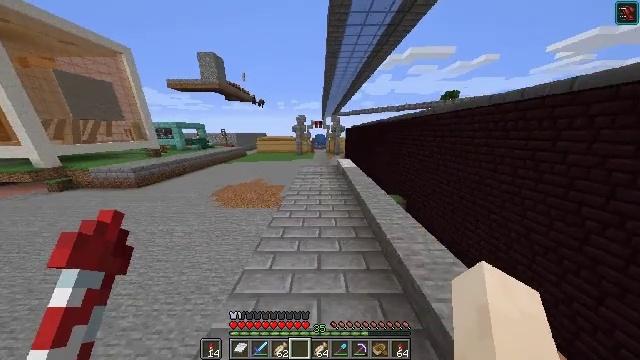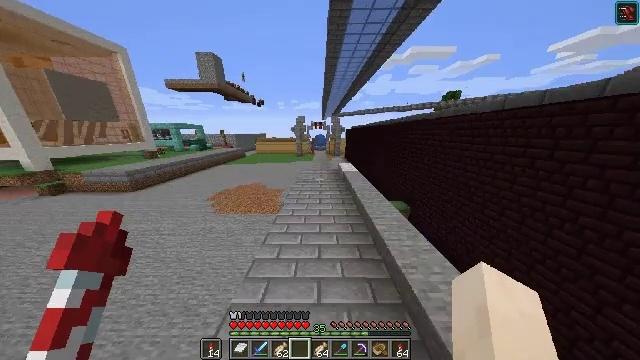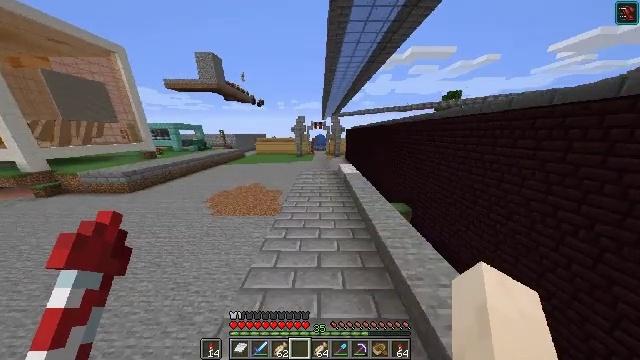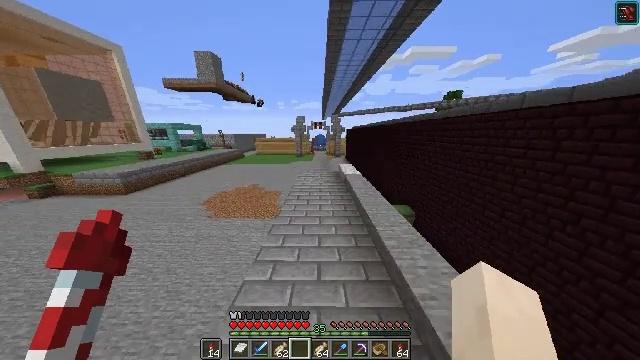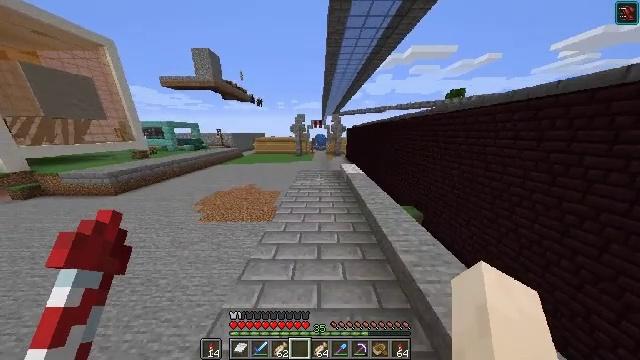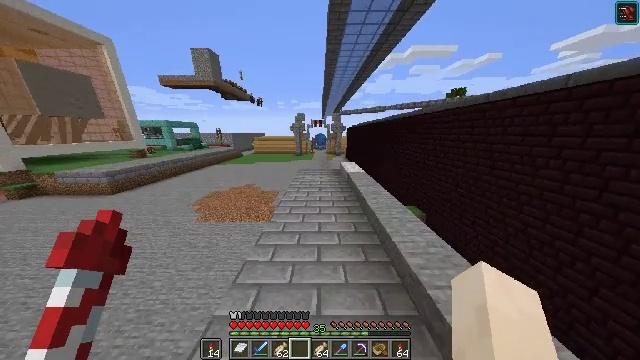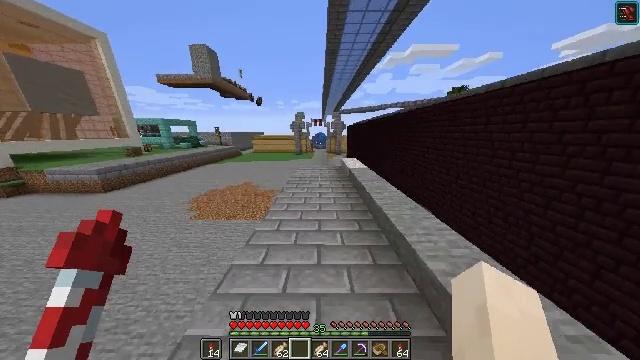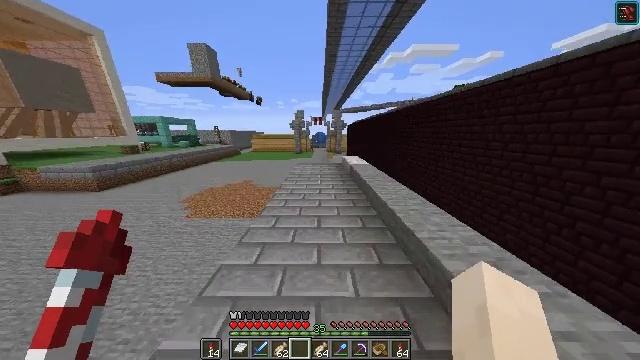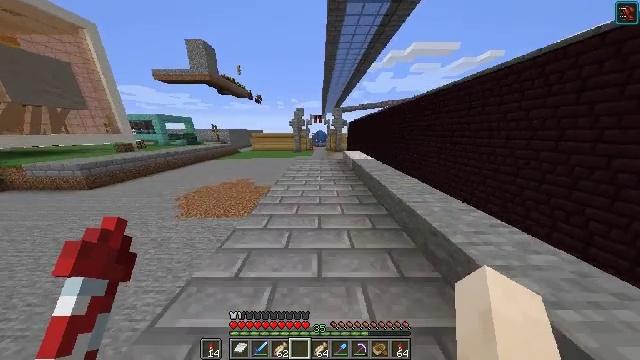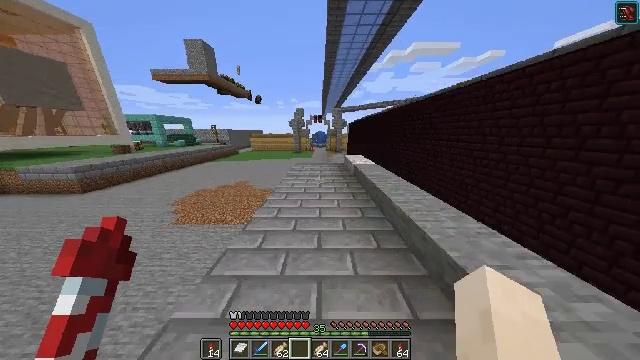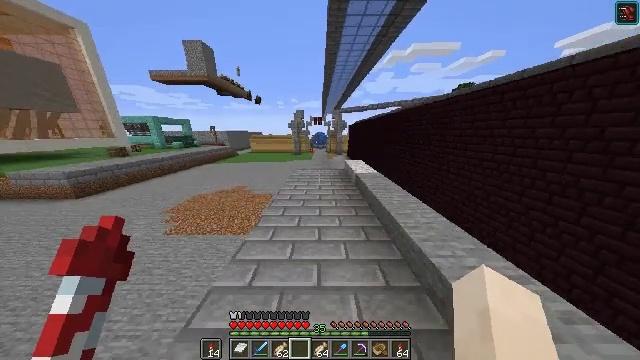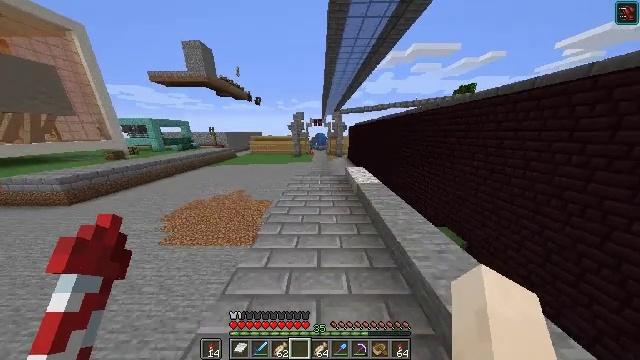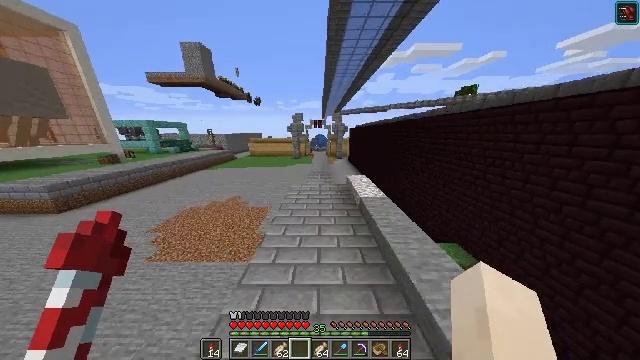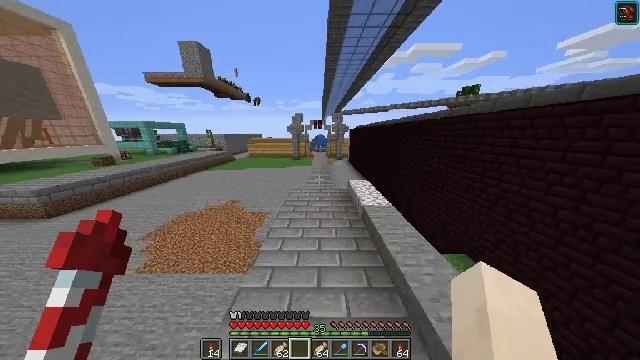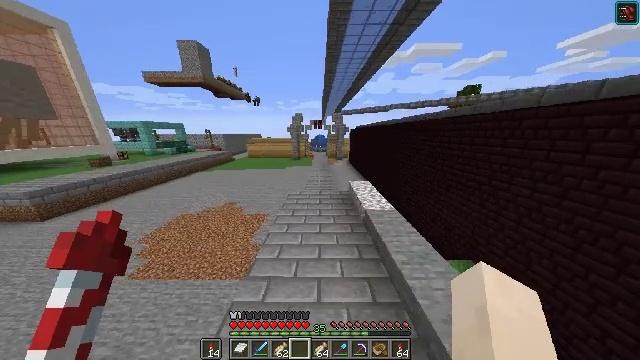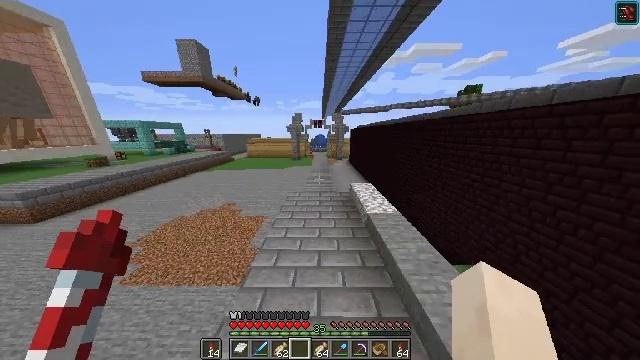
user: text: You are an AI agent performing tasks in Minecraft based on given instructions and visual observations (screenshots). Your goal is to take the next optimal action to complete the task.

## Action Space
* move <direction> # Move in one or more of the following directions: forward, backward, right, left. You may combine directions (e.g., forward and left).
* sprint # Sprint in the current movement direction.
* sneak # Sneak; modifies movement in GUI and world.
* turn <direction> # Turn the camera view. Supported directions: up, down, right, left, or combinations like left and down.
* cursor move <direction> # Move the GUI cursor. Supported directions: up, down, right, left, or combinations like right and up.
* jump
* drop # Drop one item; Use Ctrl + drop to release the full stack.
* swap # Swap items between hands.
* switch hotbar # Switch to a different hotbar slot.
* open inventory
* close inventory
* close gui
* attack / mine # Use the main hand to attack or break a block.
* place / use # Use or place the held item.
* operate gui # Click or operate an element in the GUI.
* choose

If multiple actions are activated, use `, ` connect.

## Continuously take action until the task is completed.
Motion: motion action
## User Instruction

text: Use a compass and some paper to craft a map.
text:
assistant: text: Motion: move forward, jump
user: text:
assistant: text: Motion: move forward, jump
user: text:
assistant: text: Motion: move forward, jump
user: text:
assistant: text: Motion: move forward, jump
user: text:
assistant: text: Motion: move forward, jump
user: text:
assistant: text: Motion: move forward, jump
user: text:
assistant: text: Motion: move forward, jump
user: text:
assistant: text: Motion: move forward, jump
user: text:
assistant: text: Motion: move forward, jump
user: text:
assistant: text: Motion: move forward, jump
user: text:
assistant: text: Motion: move forward, jump
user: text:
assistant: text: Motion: move forward, jump
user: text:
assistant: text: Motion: move forward, jump
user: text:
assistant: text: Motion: move forward, jump
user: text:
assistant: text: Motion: move forward, jump
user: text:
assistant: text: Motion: move forward, jump
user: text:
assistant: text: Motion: move forward, jump
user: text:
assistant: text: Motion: move forward, jump
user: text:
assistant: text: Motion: move forward, jump
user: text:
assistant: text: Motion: move forward, jump
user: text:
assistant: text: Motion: move forward, jump
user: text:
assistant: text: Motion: move forward, jump
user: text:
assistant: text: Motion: move forward, jump
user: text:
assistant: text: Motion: move forward, jump
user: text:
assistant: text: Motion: move forward, jump
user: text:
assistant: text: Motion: move forward, jump
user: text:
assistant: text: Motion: move forward, jump
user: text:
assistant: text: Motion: move forward, jump
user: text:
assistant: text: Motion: move forward, jump
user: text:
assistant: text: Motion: move forward, jump